Field crop: maize
Growth stage: 1
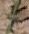
Species: atriplex